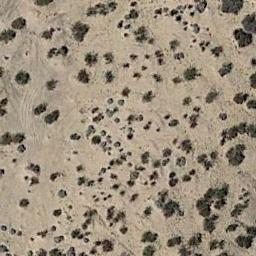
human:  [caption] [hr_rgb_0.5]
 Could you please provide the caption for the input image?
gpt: Some disconnected small chaparrals grow in the desert .

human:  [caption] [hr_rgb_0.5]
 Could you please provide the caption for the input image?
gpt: You can see a lot of weeds on this desert .

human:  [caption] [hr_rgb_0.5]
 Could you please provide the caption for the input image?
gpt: There are some dry bushes make up the chaparral on the desert .

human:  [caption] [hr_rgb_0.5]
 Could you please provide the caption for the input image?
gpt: Chaparral is evenly distributed on the sand .

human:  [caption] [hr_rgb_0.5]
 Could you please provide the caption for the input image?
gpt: The chaparral is thinner on the left than on the right .